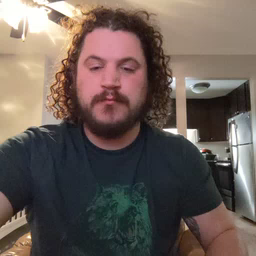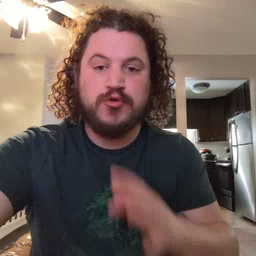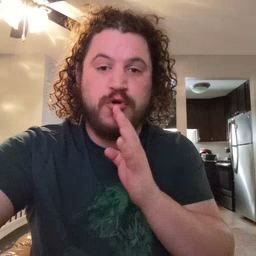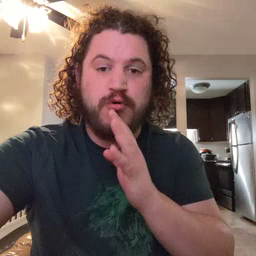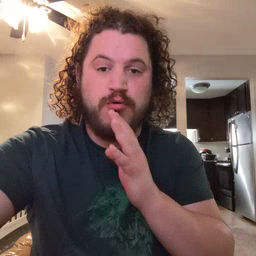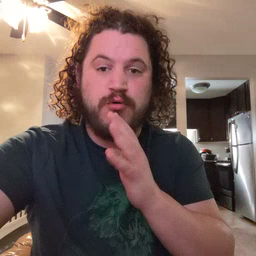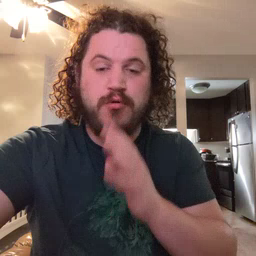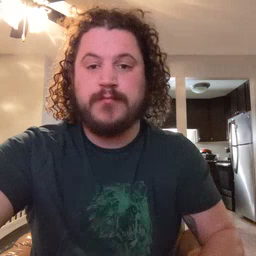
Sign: talk